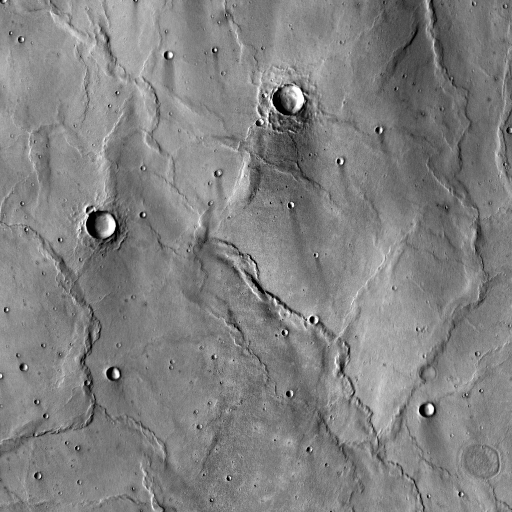
Crater classes present: Background, Other, Buried